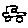
Label: car